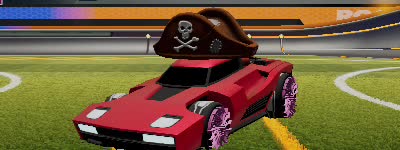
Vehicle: breakout